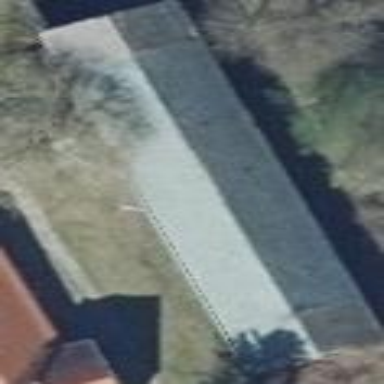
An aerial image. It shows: Gabled roof farm auxiliary building with the roof oriented along its length.